Field crop: tomato
Growth stage: 1
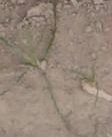
Species: cyperus